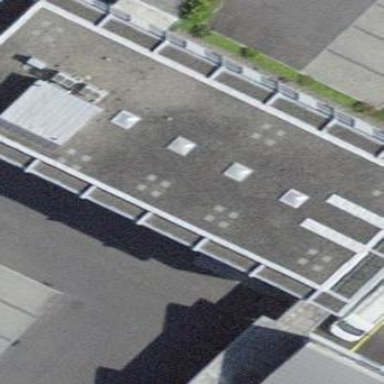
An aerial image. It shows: Commercial building.